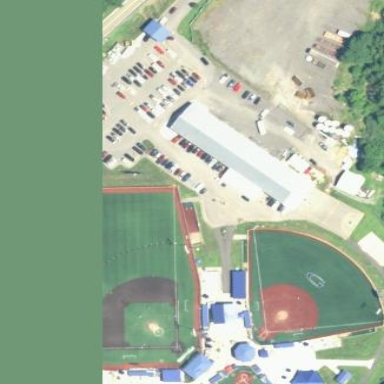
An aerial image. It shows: Artificial turf baseball pitch used for leisure sports.